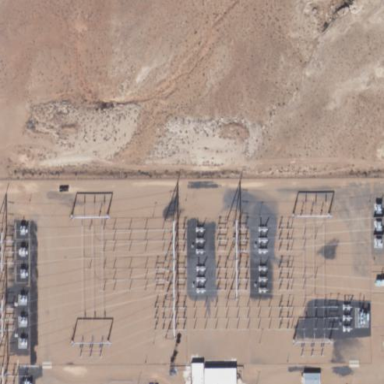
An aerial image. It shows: Outdoor power substation. The substation is at the transmission level. It is surrounded by fence.